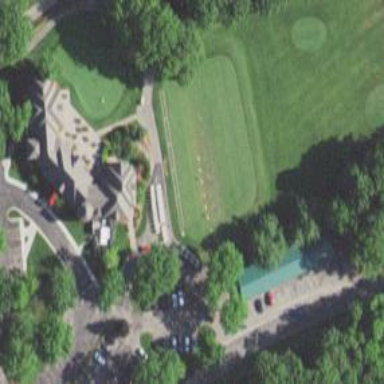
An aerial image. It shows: Service road designated as golf cart path.